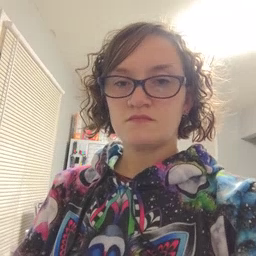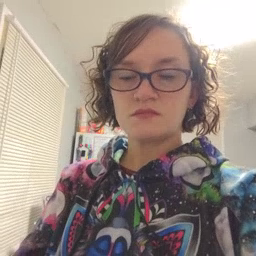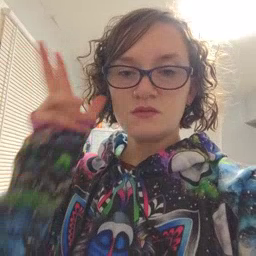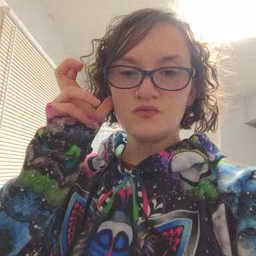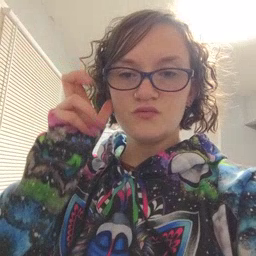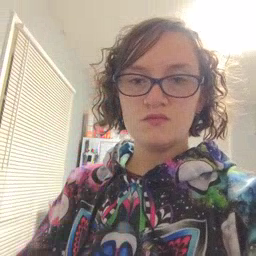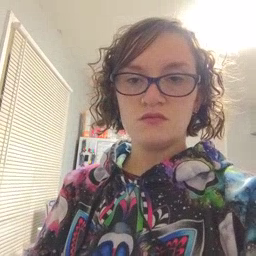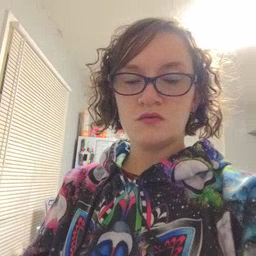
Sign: hear